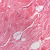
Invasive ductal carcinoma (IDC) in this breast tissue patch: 0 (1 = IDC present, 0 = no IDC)